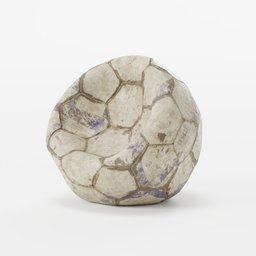
Label: decoration